RGB frame:
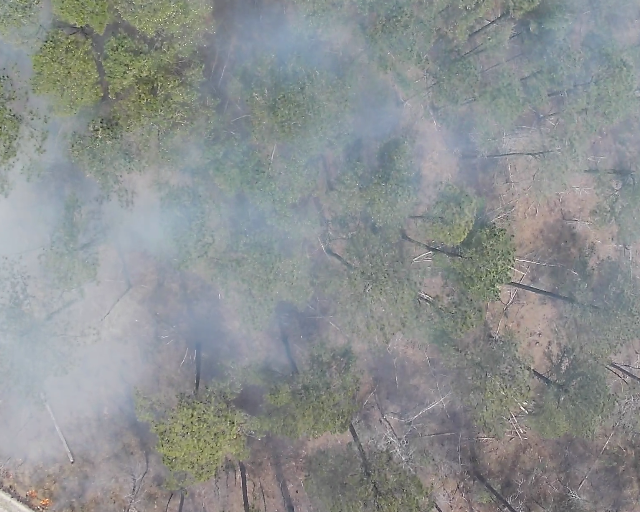
Thermal frame:
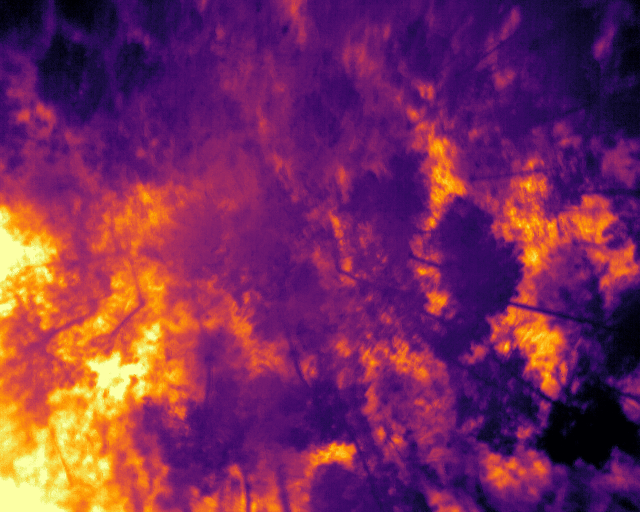
Captured: 2026-02-26 02:27:59
Pixels at or above 80 °C: 103 (fraction of frame: 0.0003143)